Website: macys
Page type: customer-info-address
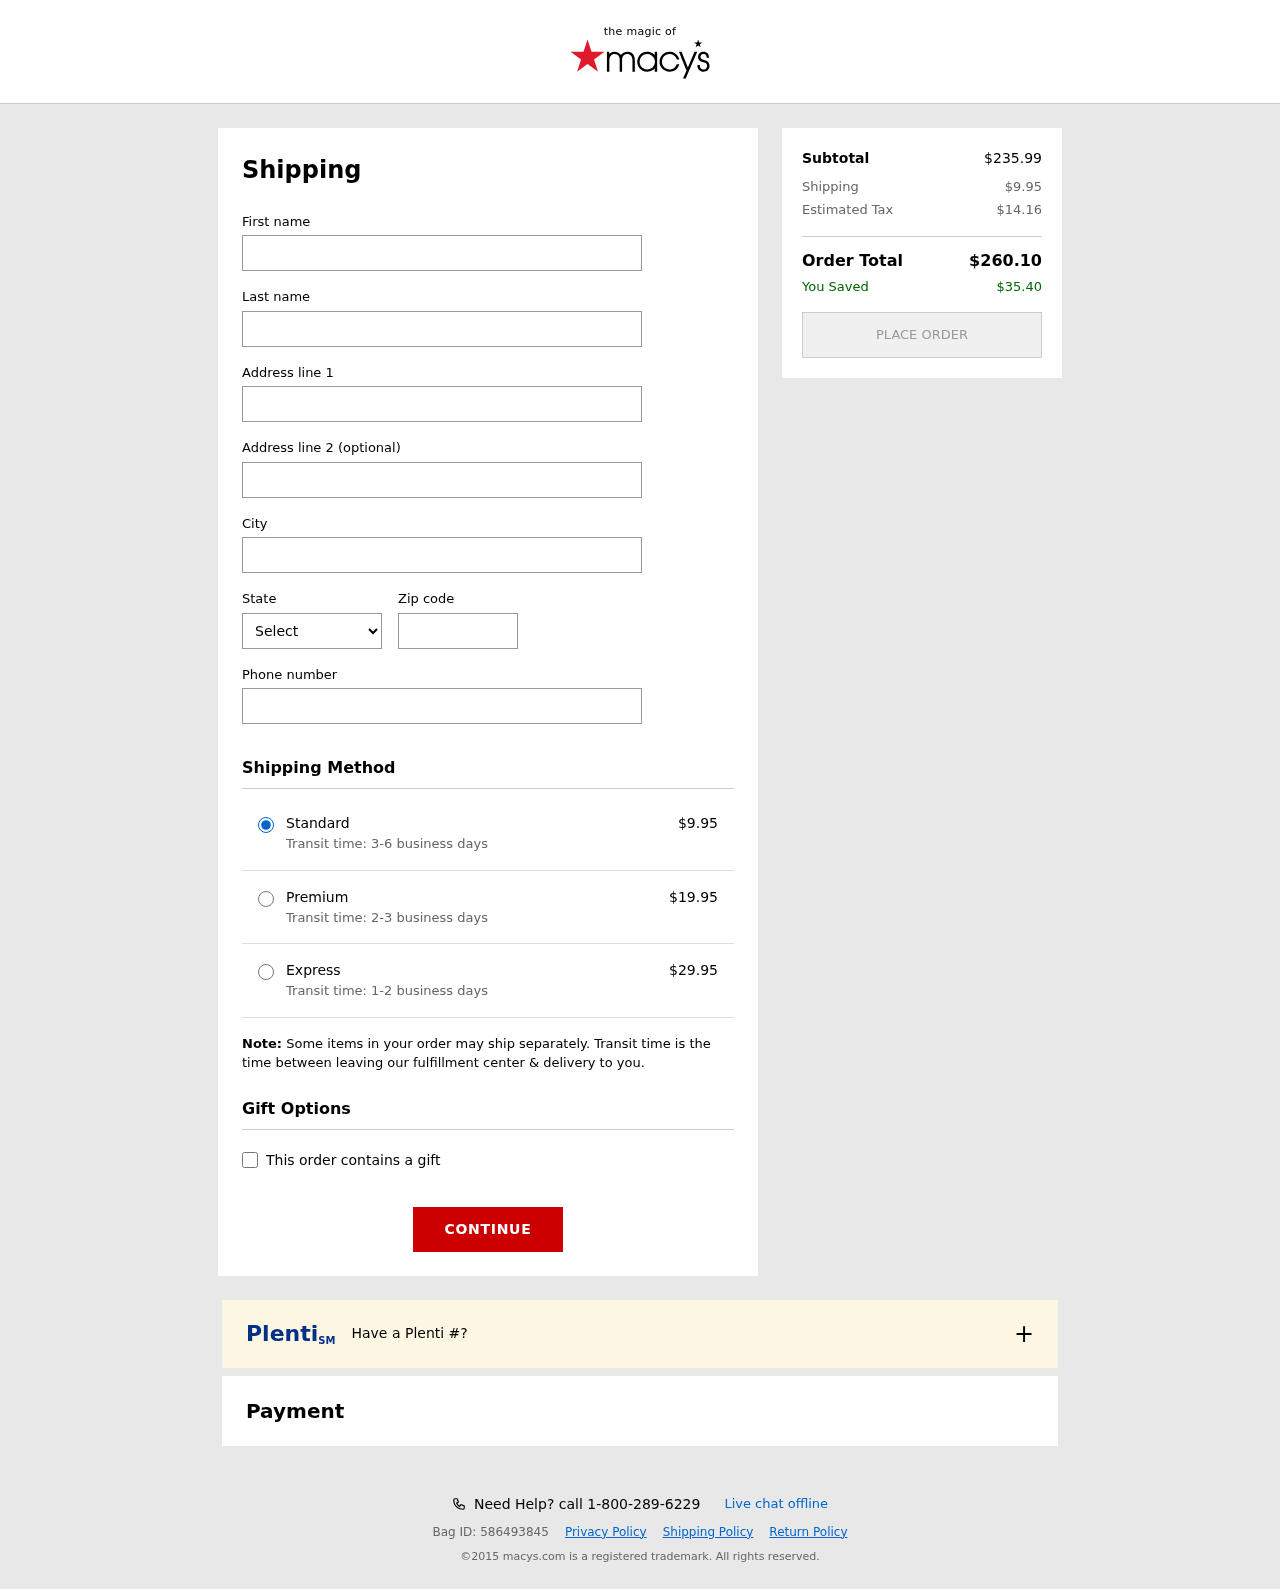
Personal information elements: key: PII_CITY
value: Philipberg
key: PII_FIRSTNAME
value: Frank
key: PII_LASTNAME
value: Freeman
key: PII_PHONE
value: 8392628323
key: PII_POSTCODE
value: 72701
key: PII_STATE_ABBR
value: NV
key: PII_STREET
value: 37086 Brittany Village Suite 908
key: PII_STREET2
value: Suite 179
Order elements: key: ORDER_SHIPPING_COST
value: $9.95
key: ORDER_SHIPPING_COST_PREMIUM
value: $19.95
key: ORDER_SHIPPING_COST_EXPRESS
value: $29.95
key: ORDER_SUBTOTAL
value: $235.99
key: ORDER_TAX
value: $14.16
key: ORDER_TOTAL
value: $260.10
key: ORDER_SAVINGS
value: $35.40